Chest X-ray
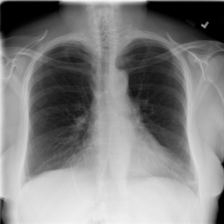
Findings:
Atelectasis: negative
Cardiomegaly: negative
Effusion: positive
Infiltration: negative
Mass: negative
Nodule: negative
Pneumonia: negative
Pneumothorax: negative
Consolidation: negative
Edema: negative
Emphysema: negative
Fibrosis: negative
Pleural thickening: negative
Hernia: negative